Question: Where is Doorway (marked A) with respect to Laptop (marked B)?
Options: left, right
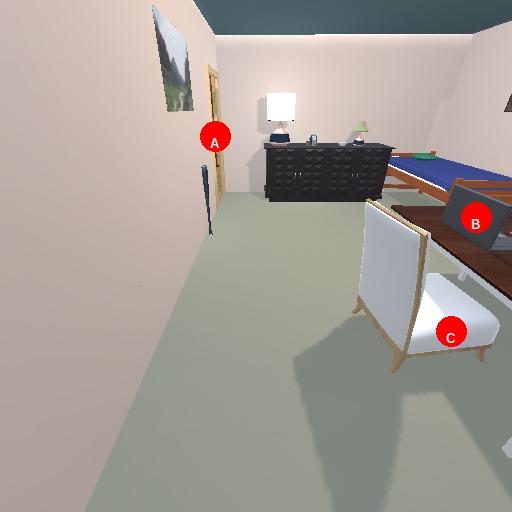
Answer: left